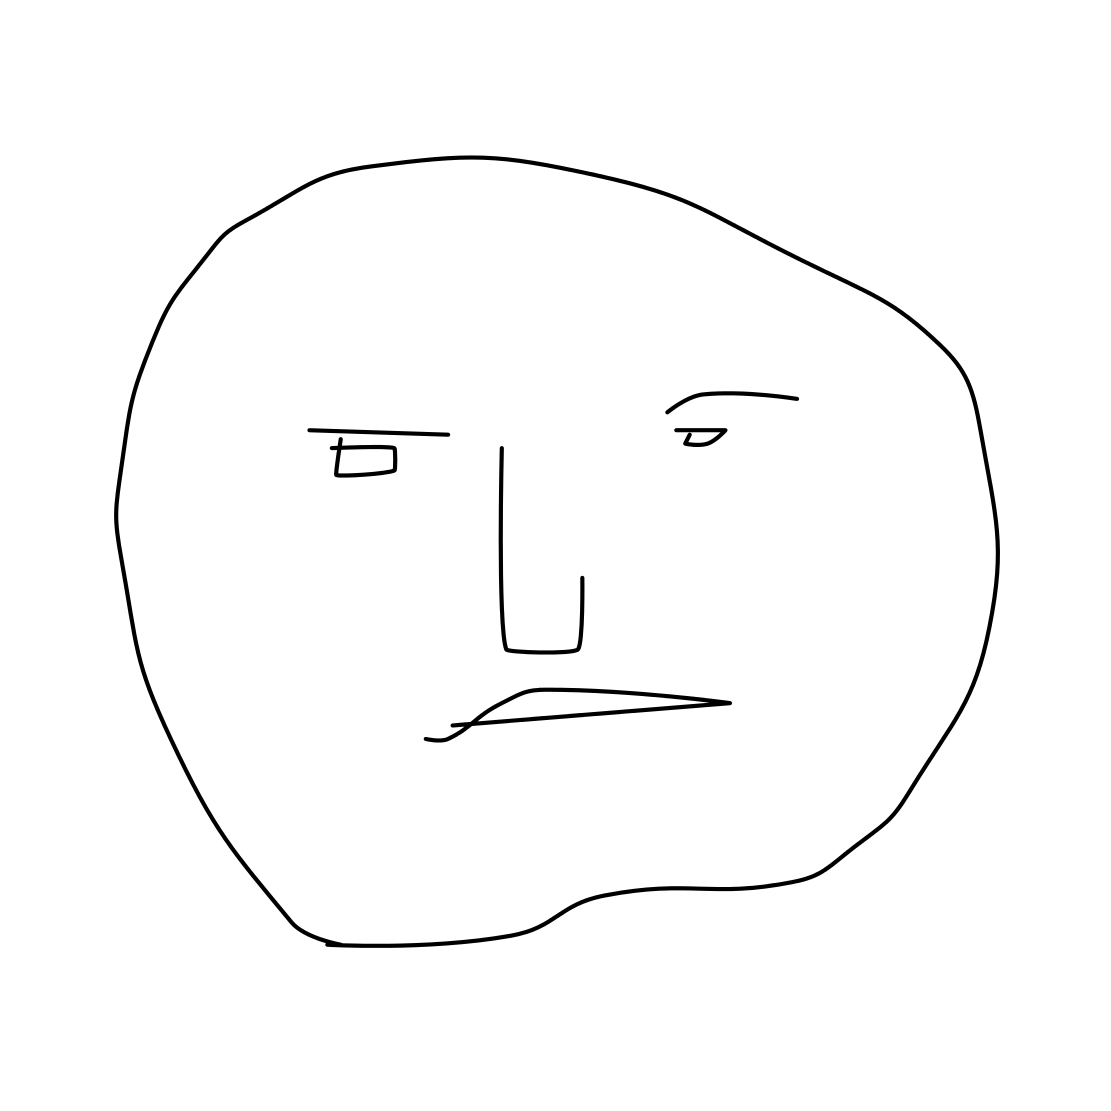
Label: face